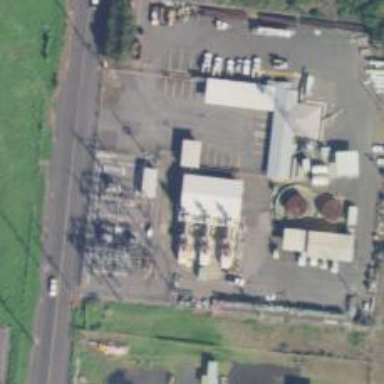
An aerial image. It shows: Generator for power supply.